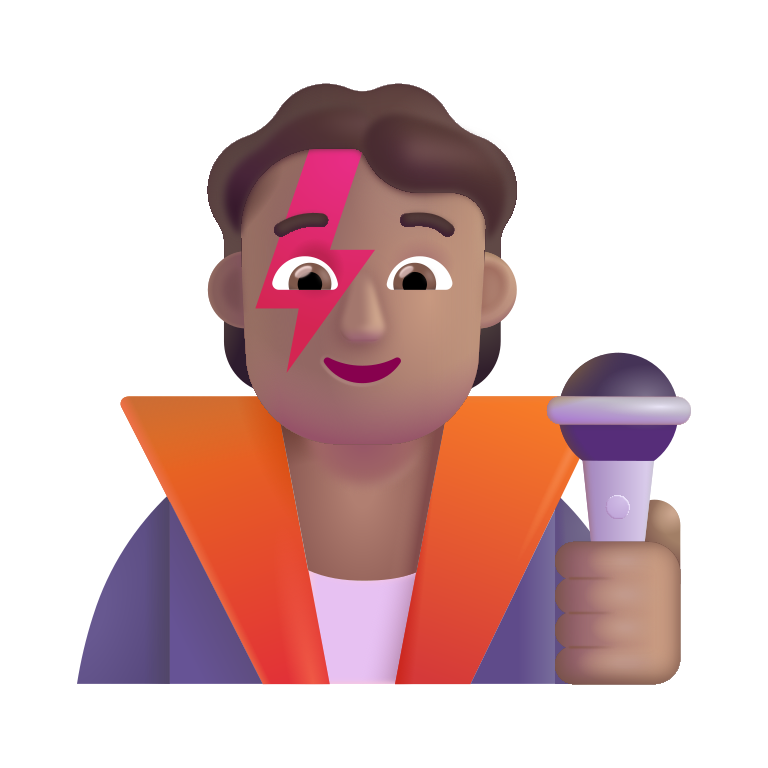
singer color